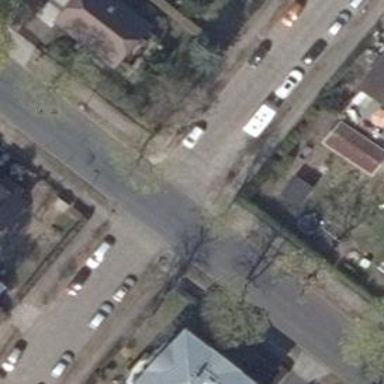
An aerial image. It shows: Sidewalk.